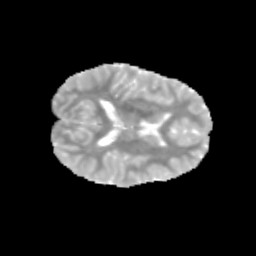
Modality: MD
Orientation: axial
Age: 9
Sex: male
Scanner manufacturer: siemens
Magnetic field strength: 3 T
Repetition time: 3.8 s
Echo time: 0.07 s